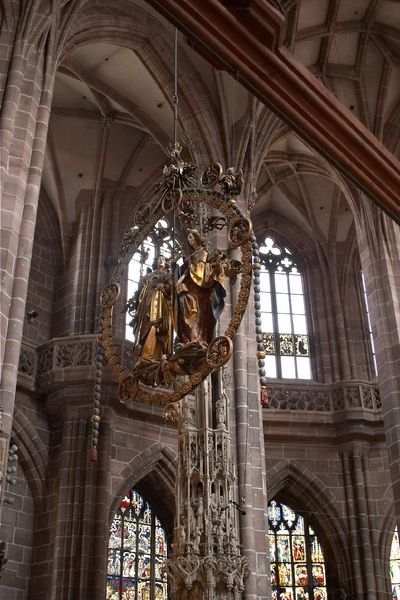
Titel: “Englischer Gruß” in St. Lorenz in Nürnberg
Künstler: Veit Stoß
Standort: Nürnberg, St. Lorenz (EU - D - B)
Schlagwörter: fenster, hell, licht, pfeiler, schmuck, säule, säulen, hochformat, johannes, stein, steine, taube, innenraum, brüstung, kirche, gold, decke, gotik, engel, ziegel, figuren, ring, balkone, foto, fotografie, photographie, gewölbe, hängen, vergoldet, balustrade, kathedrale, photo, laibung, glasmalerei, kanzel, kreuzgewölbe, kreuzgratgewölbe, spitzbogen, triforium, chor, ballustrade, maria, reliquie, verkündigung, nürnberg, maßwerk, kirchenfenster, maswerk, stoss, heiliger geist, gabriel, veit stoss, bildwerk, englischer gruß, st lorenz, engelsgruß